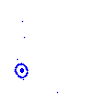
Particle: proton